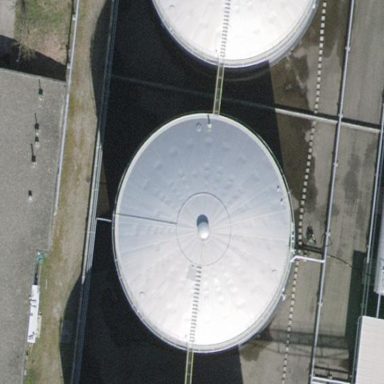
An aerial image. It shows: Building with storage tank.